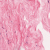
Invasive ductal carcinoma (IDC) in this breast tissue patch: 0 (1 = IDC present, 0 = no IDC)